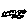
Label: cloud